Question: I want to calculate sum of each row with Python in Excel file saved as .csv
like this example:

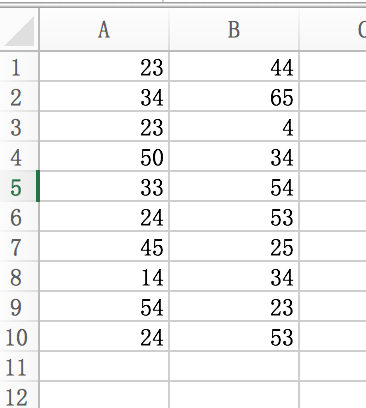
Answer: You could try something like this:
'''
import csv
with open('foo.csv') as csvfile:
spamreader = csv.reader(csvfile)
for row in spamreader:
sum = 0
for i in row:
sum += int(i)
print(sum)
'''